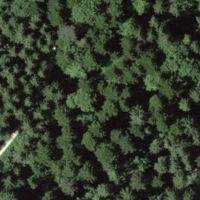
EUNIS habitat code: 43
Species observed at this site:
Impatiens parviflora